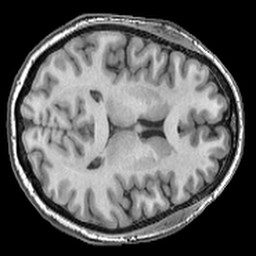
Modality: T1w
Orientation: axial
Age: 36
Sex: female
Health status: ill
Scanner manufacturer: ge
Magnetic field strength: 3 T
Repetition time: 0.008164 s
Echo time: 0.003184 s